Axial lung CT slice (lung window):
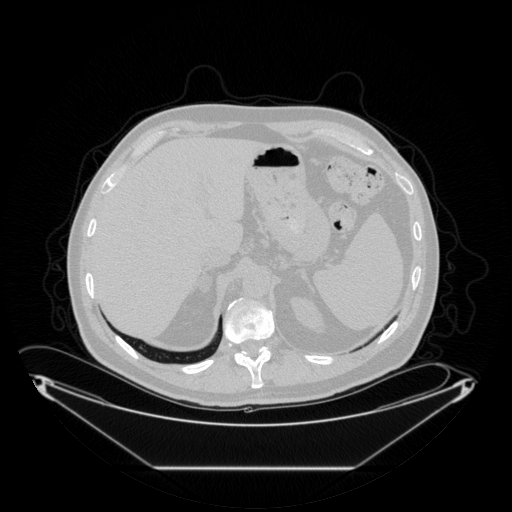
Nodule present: no